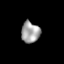
Tissue: prostate
Cell type: Epithelial cells
Senescence score: 0.2663
Nuclear area (px): 383
Mean DAPI intensity: 162.462